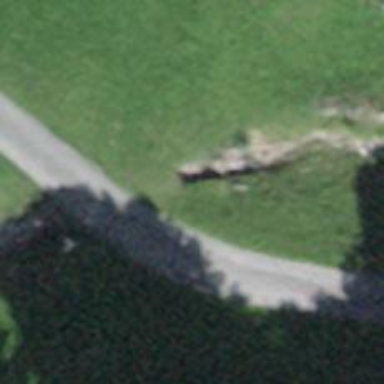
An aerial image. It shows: Culvert tunnel.